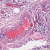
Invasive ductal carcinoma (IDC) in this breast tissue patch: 0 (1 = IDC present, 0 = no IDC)